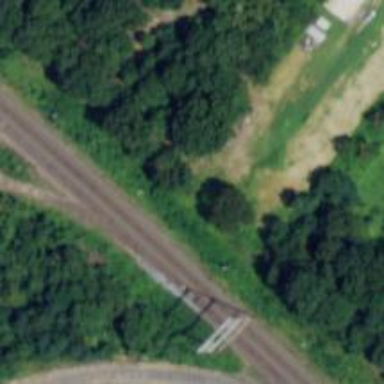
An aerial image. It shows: Railway track.